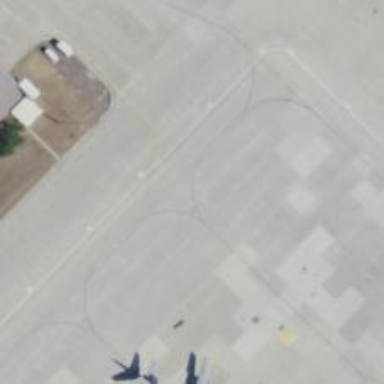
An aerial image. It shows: View of taxiway at the airport.